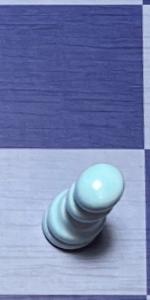
Label: Pawn_White